Question: I have a very weird situation, of my CSS files is not able to load, I see HTTP 403 error in firebug.
My twig:
'''
<head>
{% block head %}
<script type="text/javascript" src="/bundles/my/js/jquery.min.js"></script>
<script type="text/javascript" src="/bundles/my/js/jquery-ui.min.js</script>
<link rel="stylesheet" href="/bundles/my/css/Aristo/Aristo.css" />
<link rel="stylesheet" href="/bundles/my/css/style.css" />
{% endblock %}
</head>
'''
My files structure:

I've run 'php app/console assets:install web --symlink' successfully
'app/console assetic:dump' returns:
'''
Dumping all dev assets.
Debug mode is on.
'''
js/jquery.min.js, js/jquery-ui.min.js and css/style.css loads fine, only Aristo/Aristo.css yells HTTP 403 error
GET <URL>
Response message:
'''
Response Header
HTTP/1.1 403 Forbidden
Date: Thu, 04 Jul 2013 18:28:36 GMT
Server: Apache/2.2.22 (Ubuntu)
Vary: Accept-Encoding
Content-Encoding: gzip
Content-Length: 260
Keep-Alive: timeout=5, max=97
Connection: Keep-Alive
Content-Type: text/html; charset=iso-8859-1
'''
Response HTML:
'''
<!DOCTYPE HTML PUBLIC "-//IETF//DTD HTML 2.0//EN">
<html><head>
<title>403 Forbidden</title>
</head><body>
<h1>Forbidden</h1>
<p>You don't have permission to access /bundles/my/css/Aristo/Aristo.css
on this server.</p>
<hr>
<address>Apache/2.2.22 (Ubuntu) Server at my.local Port 80</address>
</body></html>
'''
Can anyone advise?
Thanks
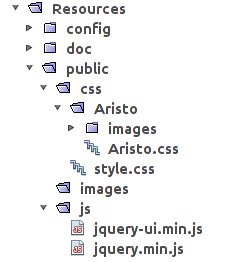
Answer: You may use 'asset' instead of direct path to your ressources :
'<link href="{{ asset('css/Aristo/Aristo.css') }}" rel="stylesheet" type="text/css" />'
see: <URL>
Hope it's helpful
Best regard